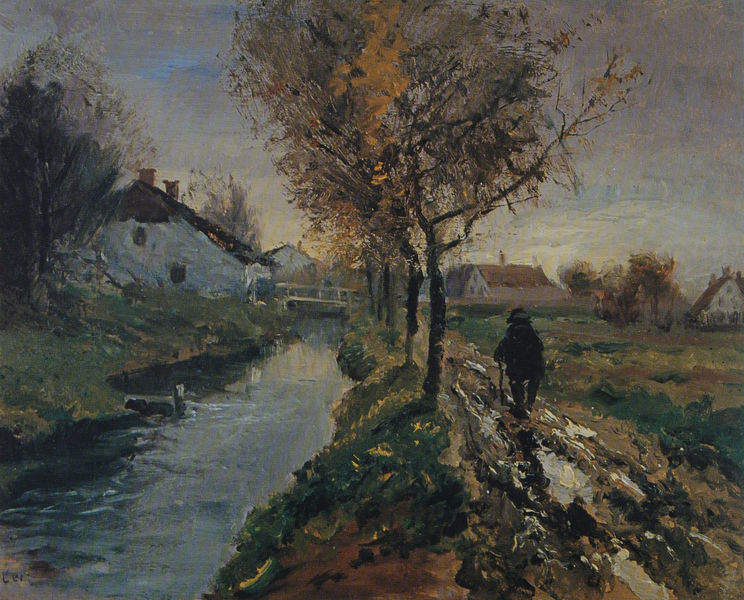
Titel: Die alte Meiersäge am Mühlbach in Dachau-Etzenhausen
Künstler: Gustav Keller
Standort: Dachau
Institution: Museumsverein
Schlagwörter: baum, dunkel, gemälde, himmel, mann, wasser, wolken, bäume, fluss, grün, impressionismus, landschaft, stadt, ufer, abend, schwarz, dach, gebäude, haus, weg, mensch, bach, deich, feld, felder, häuser, nass, natur, spiegelung, brücke, gehen, kanal, land, england, stock, ruhe, acker, dorf, giebel, bauernhof, herbst, winter, damm, steg, stimmung, bauer, pfützen, gang, spaziergang, schlamm, wanderer, bauernhäuser, dachau, spaziergänger, fließen, bau, corot, heimweg, matsch, feierabend, november, eisbach, uk, brittisch